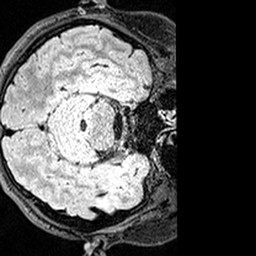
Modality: FLAIR
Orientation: axial
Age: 21
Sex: female
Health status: healthy
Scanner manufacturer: siemens
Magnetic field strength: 3 T
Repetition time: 5 s
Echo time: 0.388 s